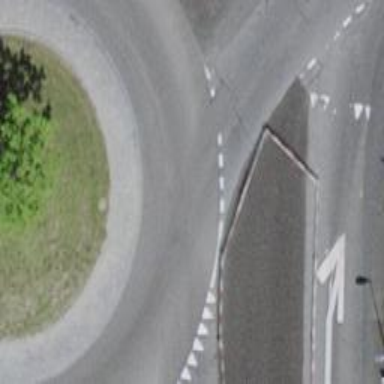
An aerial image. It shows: Secondary road with asphalt surface leading to roundabout junction.